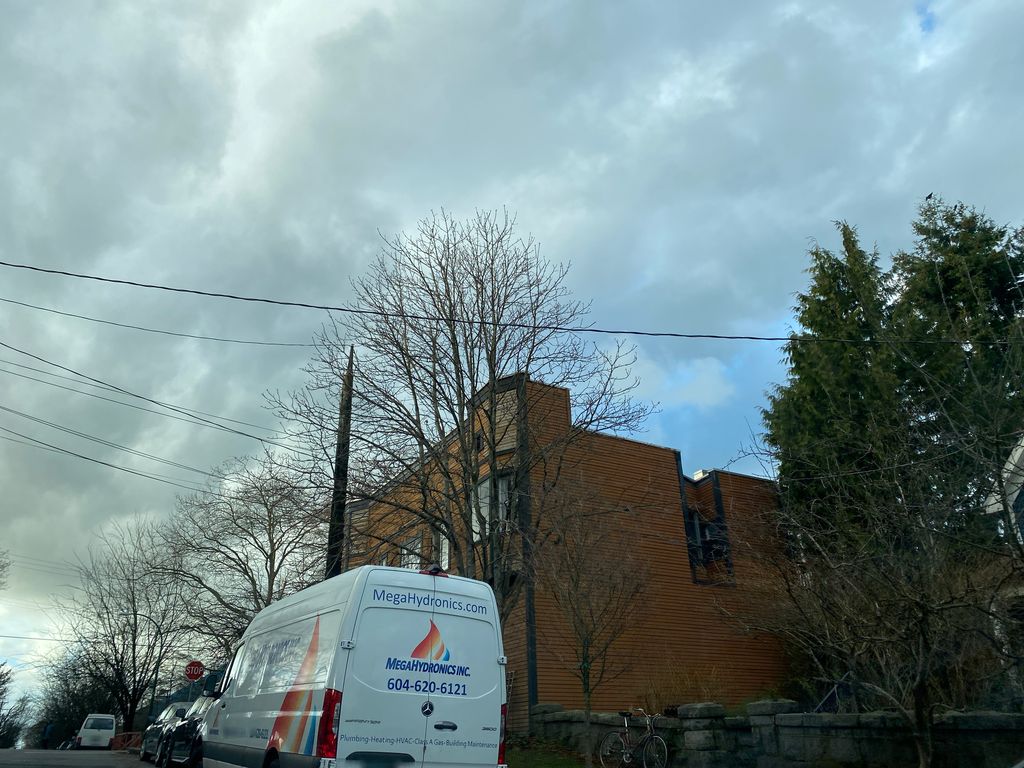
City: vancouver